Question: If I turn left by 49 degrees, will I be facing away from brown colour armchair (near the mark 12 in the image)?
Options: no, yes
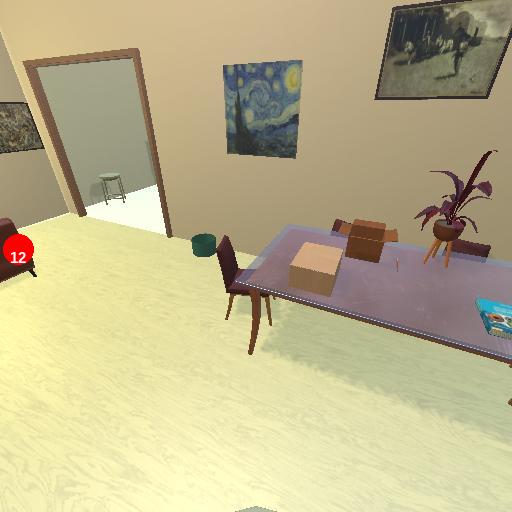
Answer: no